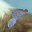
Label: 8